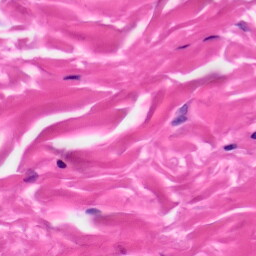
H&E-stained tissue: Skin